Aerial crown-view tile of a tropical tree (Barro Colorado Island, Panama), acquired 20250512:
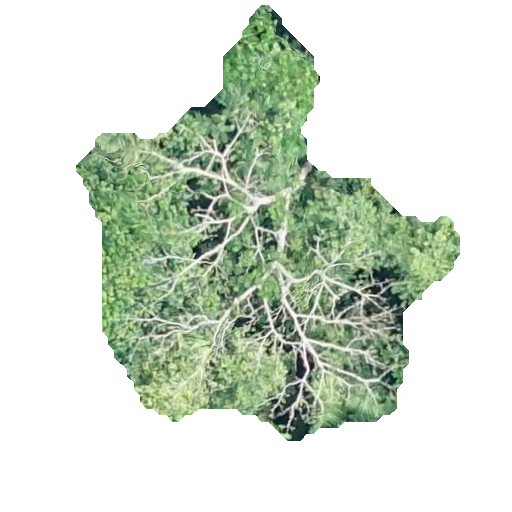
Species: Zanthoxylum ekmanii
GBIF accepted scientific name: Zanthoxylum ekmanii
Crown area: 135.992 m²